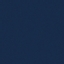
Land use / land cover class: SeaLake